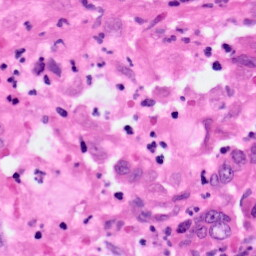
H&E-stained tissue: Pancreatic